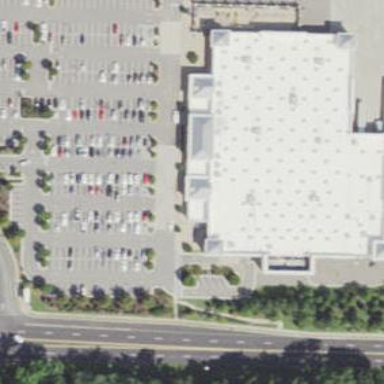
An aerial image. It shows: Retail building housing supermarket.